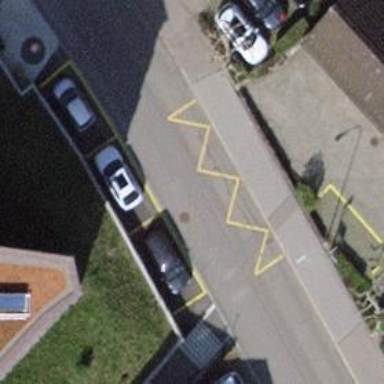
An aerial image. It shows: Bus stop with designated stop position for public transport.